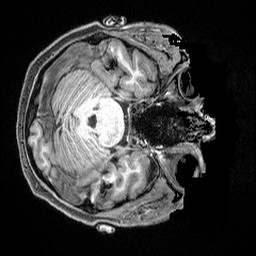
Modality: T1w
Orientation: axial
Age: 35
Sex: female
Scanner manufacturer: siemens
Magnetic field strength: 3 T
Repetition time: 2.3 s
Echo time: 0.00298 s